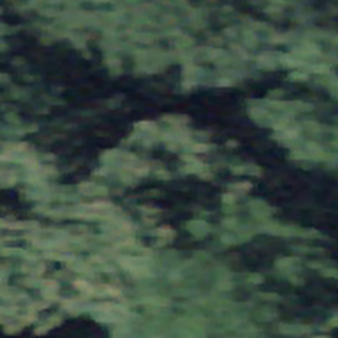
Label: other